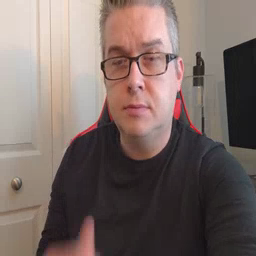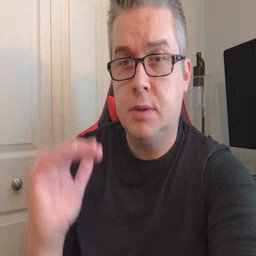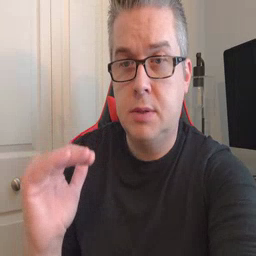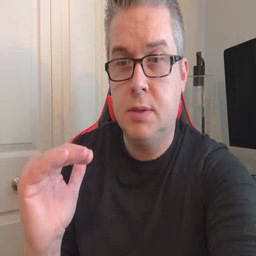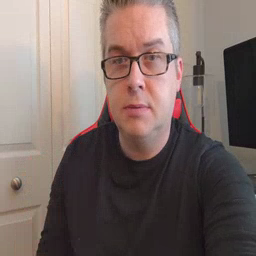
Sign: child